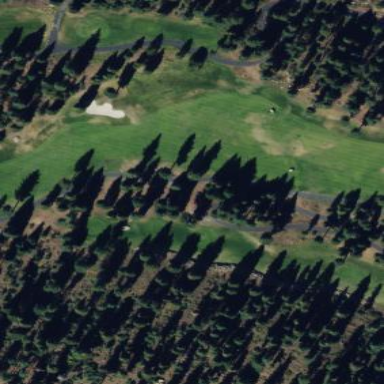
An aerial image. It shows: Rough area on grassy golf course.